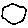
Label: moon